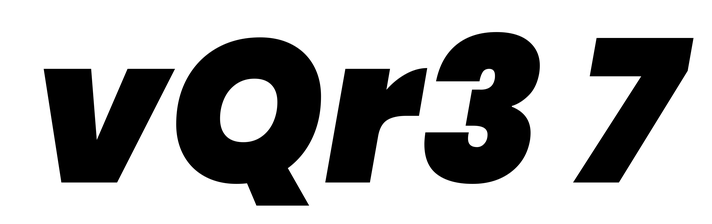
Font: Poppins-BlackItalic